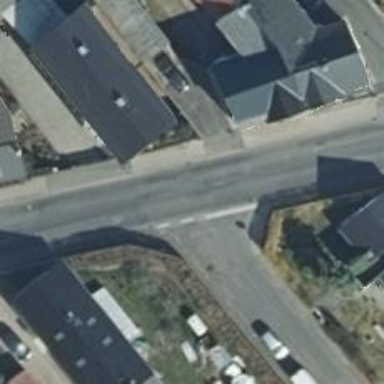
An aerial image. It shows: Smooth asphalt road in residential area.